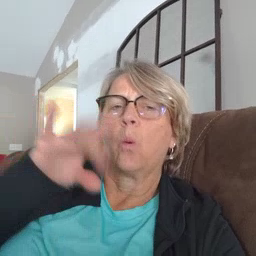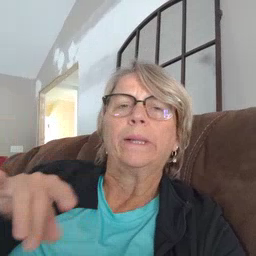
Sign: story